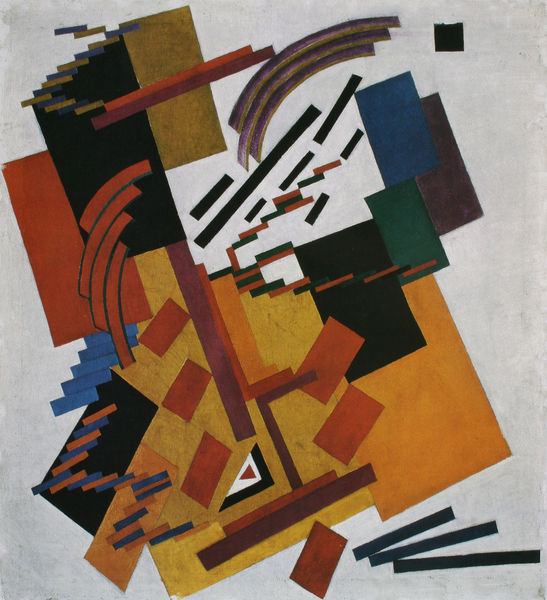
Titel: Gegenstandslose Komposition
Künstler: Olga Rosanowa
Standort: Swerdlowsk
Institution: Staatliches Kunstmuseum
Schlagwörter: blau, gemälde, weiß, bäume, dreieck, gelb, grün, komposition, kubismus, kubistisch, ocker, braun, bunt, glas, grau, orange, schwarz, rot, tiere, beige, flächig, band, blass, felder, kreis, rund, chaos, bogen, russland, abstrakt, farben, flächen, modern, formen, lila, violett, linien, figuren, treppe, blue, red, white, black, dick, expressionism, green, grey, painting, yellow, dunkelrot, gerade, streifen, pattern, balken, stufen, dünn, striche, rechtecke, bögen, kurven, karos, eckig, rechteck, expressionistisch, linie, form, druck, durcheinander, strich, halbkreis, ecken, quadrate, farb, christus, kreuzigung, picasso, heilige, lämmer, schafe, dreiecke, purple, line, shwarz, geometrie, quadrat, viereck, vierecke, kandinsky, objekte, konstruktivismus, abstract, kubisch, arc, ordnung, kubus, halbkreise, rectangle, square, rhythmus, colors, colours, rectangles, squares, circle, lines, shapes, ochre, seriendruck, gekippt, arcs, vielfalt, geometry, malewitsch, suprematismus, mondrian, grade, klee, geometrische figuren, shape, weiß schwarz, stella, hard edge, cube, cubes, triangle, konstruktivismuns, blocks, klinie, #rechteck, würfek, semicircle, n